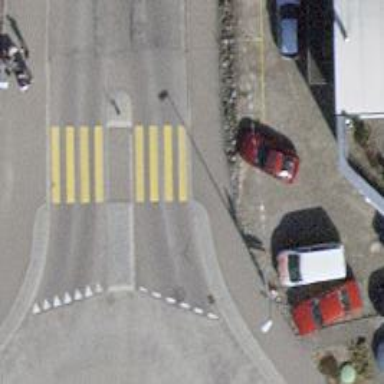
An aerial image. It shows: Kerb serving as barrier.